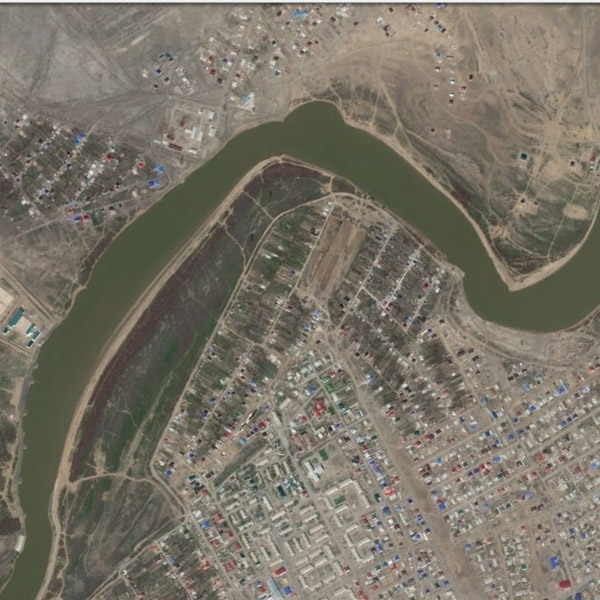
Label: River